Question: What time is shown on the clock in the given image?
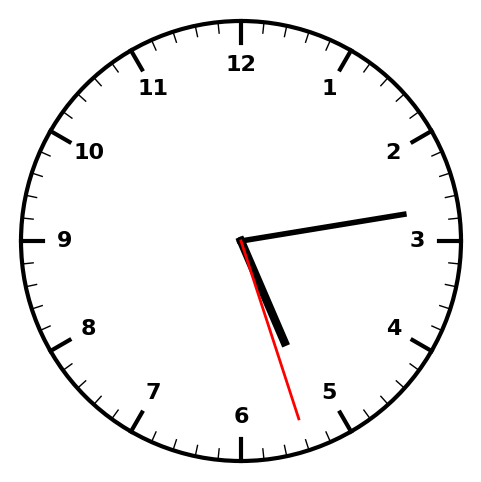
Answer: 05:13:27